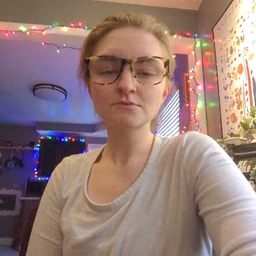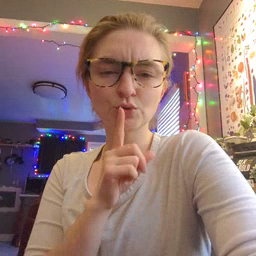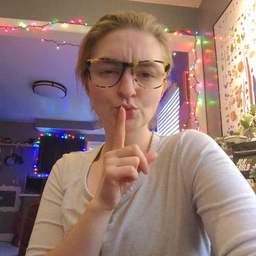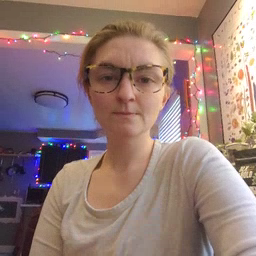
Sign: shhh